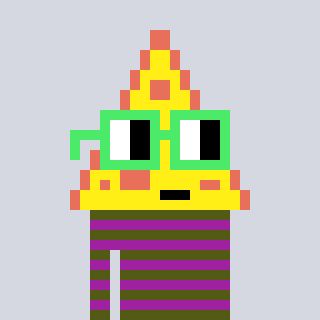
a pixel art character with square light green glasses, a pizza-shaped head and a magenta-colored body on a cool background